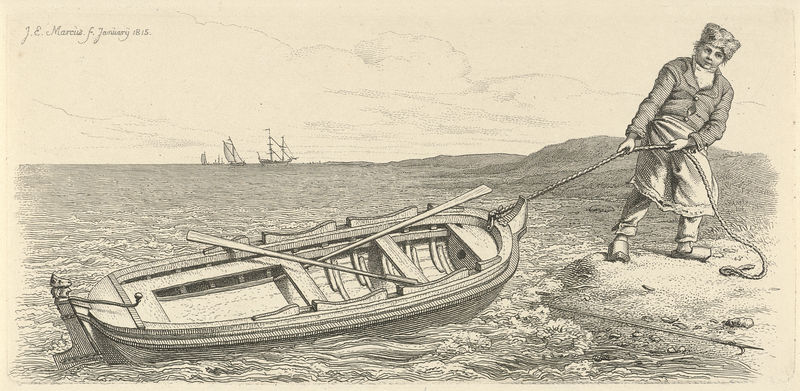
Titel: Man trekt zijn roeiboot aan wal
Künstler: Jacob Ernst Marcus
Standort: Amsterdam
Institution: Rijksmuseum
Schlagwörter: bateaux, femme, ciel, mer, océan, bateax, rope